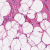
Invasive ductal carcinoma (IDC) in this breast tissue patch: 0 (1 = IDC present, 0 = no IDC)